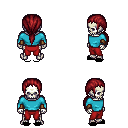
a pixel art fantasy rpg character, male body template, skeleton, teal long-sleeve shirt, red pants, brunette ponytail hairstyle, cloth bracers, black slippers, four views (front, back, left, right), 2x2 character sprite sheet, small pixel art, hard edges, no anti-aliasing